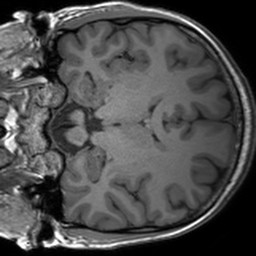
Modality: T1w
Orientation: coronal
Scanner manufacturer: siemens
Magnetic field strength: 3 T
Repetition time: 1.54 s
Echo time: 0.00234 s